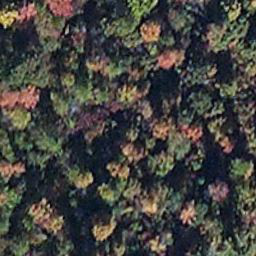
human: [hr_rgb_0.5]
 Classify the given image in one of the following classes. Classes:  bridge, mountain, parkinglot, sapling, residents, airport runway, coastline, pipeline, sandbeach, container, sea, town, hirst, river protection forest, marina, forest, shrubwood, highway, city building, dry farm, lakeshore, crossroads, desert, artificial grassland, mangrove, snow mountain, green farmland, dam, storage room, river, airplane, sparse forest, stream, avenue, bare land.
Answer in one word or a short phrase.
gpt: mangrove